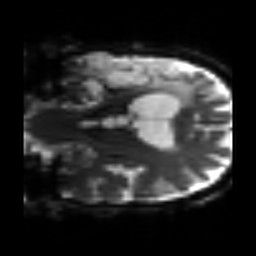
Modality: sbref
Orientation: coronal
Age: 67
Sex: male
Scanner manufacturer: siemens
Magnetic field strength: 3 T
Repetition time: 3.2 s
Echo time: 0.081 s